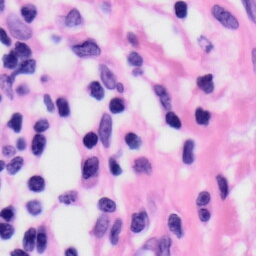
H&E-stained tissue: Skin